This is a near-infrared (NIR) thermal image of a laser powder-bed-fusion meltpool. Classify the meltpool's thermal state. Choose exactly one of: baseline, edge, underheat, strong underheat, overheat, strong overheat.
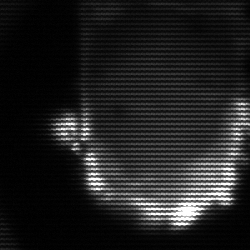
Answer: baseline